Question: My text inside the containing div overflows it from the sides where it should be actually wrapping automatically.
'''
html {
padding: 0;
margin: 0;
}
body {
background: #E4E4E4;
height: 100%;
width: 100%;
}
#main {
display: block;
background: white;
width: 960px;
margin: 0 auto;
position: relative;
padding: 5px 5px;
}
'''
'''
<body>
<div id="main">
<p>jjfaljfejjfkadjf;lj;jmvwutpvwjfjdsjfklsdkdfjklsjfkljwjeiojfklslfkjsvfoiwjeorfjviw nfwvfjojwkdsklflskjfvwiernvejveurvnwejfkdsjwjjrfjiowjeionvkjlksjdfkljkljdwijiodjfiovnwjoiejoijfiojkjsljfdkjslfiejskdklfjlksjfeijskdjfklsjkldjfwjnfklsjfwoevjnwfdjshfk
fsdkjfsjdfkjksjdfkjsljfdkljskl
</p>
</div>
</body>
</html>
'''
And here is what is displayed:

I have read other questions but none of them solves my issue. The thing is that the text does not overflow the bottom of the div. Is it something to do with the width I have set for the div?
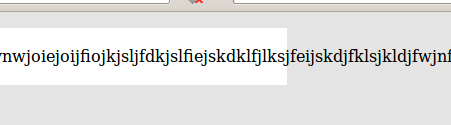
Answer: This will wrap your text within the div, even if your string is unbroken (which is what I assume you mean).
'''
.wordwrap {
white-space: pre-wrap; /* Webkit */
white-space: -moz-pre-wrap; /* Firefox */
white-space: -pre-wrap; /* Opera <7 */
white-space: -o-pre-wrap; /* Opera 7 */
word-wrap: break-word; /* IE */
}
'''